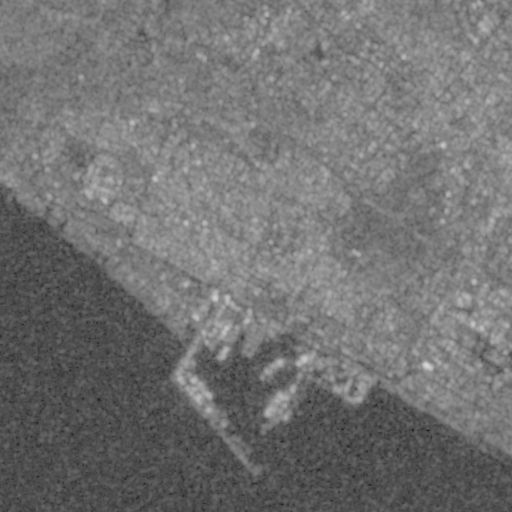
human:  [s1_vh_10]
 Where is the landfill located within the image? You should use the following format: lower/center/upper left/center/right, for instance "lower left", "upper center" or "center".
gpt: The landfill is located in the upper center of the image.
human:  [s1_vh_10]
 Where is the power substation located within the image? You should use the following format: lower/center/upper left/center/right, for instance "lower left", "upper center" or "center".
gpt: The power substation is located in the center of the image.
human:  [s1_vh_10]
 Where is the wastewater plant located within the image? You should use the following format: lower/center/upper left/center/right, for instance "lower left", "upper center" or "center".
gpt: The wastewater plant is located in the upper left of the image.
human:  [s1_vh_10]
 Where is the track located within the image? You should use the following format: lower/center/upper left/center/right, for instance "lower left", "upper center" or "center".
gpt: There is no track in the image.

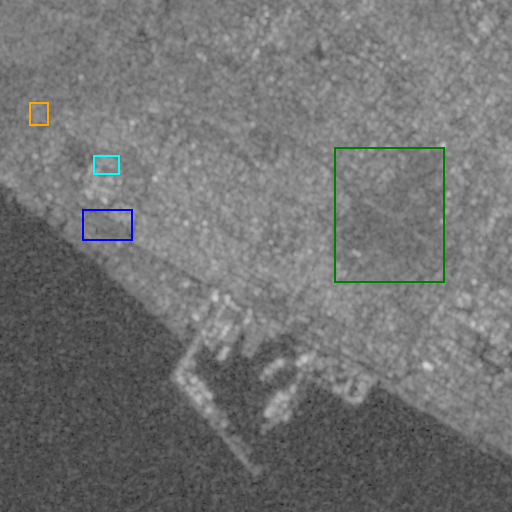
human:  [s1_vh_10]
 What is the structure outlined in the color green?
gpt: The structure outlined in green is a crop field.
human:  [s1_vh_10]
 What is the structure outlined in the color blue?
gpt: The structure outlined in blue is a park.
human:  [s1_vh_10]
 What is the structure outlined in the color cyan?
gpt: The structure outlined in cyan is a parking lot.
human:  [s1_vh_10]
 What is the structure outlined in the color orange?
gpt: The structure outlined in orange is a wastewater plant.
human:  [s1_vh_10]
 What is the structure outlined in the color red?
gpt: There is no red outline.